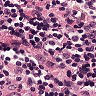
Metastatic tissue present: no